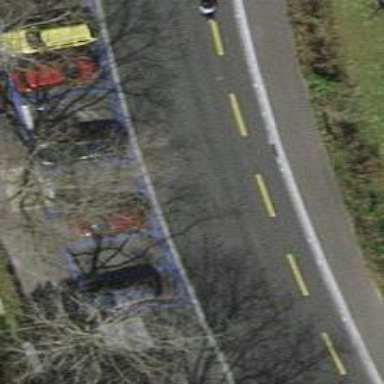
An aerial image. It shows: Residential road with asphalt surface. The road has sidewalks on both sides and dedicated cycle lane on the left side.